Question: I am implementing Apple Pay using PassKit, I am showing the dialog the proper way and handling the delegate methods, but every time I use touch Id to verify a purchase it says "Payment not completed" and never reaches my delegate method 'paymentAuthorizationViewController:didAuthorizePayment:completion:'. I did all of <URL> fully to set up apple pay, but I cant seem to get a token back to send to my payment gateway.
'''
PKPaymentRequest *request = [[PKPaymentRequest alloc] init];
self.paymentRequest = request;
request.countryCode = @"US";
request.currencyCode = @"USD";
request.supportedNetworks = @[PKPaymentNetworkAmex, PKPaymentNetworkMasterCard, PKPaymentNetworkVisa];
request.merchantCapabilities = PKMerchantCapabilityEMV;
request.merchantIdentifier = @"merchant.com.*******";
request.requiredShippingAddressFields = PKAddressFieldPostalAddress;
request.requiredBillingAddressFields = PKAddressFieldPostalAddress;
request.paymentSummaryItems = [self paymentSummaryItems];
self.paymentPane = [[PKPaymentAuthorizationViewController alloc] initWithPaymentRequest:request];
self.paymentPane.delegate = self;
if (self.paymentPane) {
[self presentViewController:self.paymentPane animated:TRUE completion:nil];
}
'''
Here is what I am seeing, and the screen just stays there and says "Try Again" over and over:

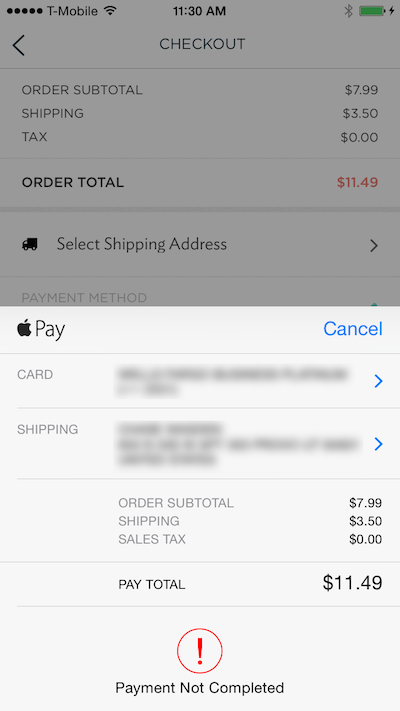
Answer: Finally got a token. I needed to enable 3DS as a payment processing capability:
'''
request.merchantCapabilities = PKMerchantCapabilityEMV | PKMerchantCapability3DS;
'''
That's what I get for copypasting someone else's code (<URL>:
> You must support 3DS; support of EMV is optional.
Why I have to explicitly state 3DS is supported by the merchant when it's required is beyond me.